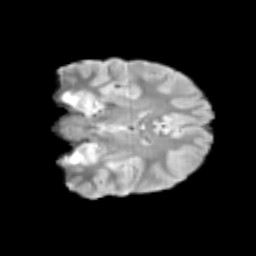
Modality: T2w
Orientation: coronal
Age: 11
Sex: male
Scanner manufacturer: siemens
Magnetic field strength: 3 T
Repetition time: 3.8 s
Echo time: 0.07 s